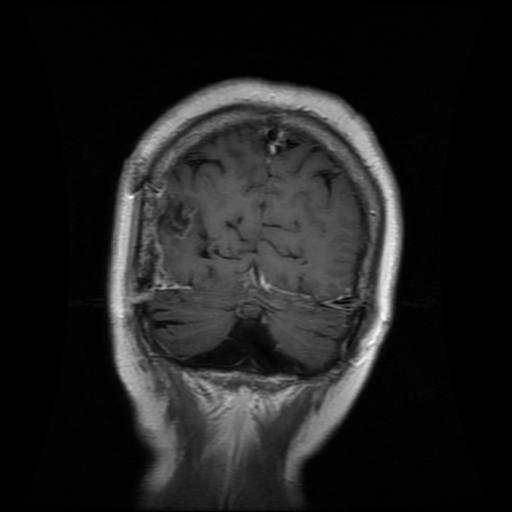
Label: glioma